Aerial crown-view tile of a tropical tree (Barro Colorado Island, Panama), acquired 20250616:
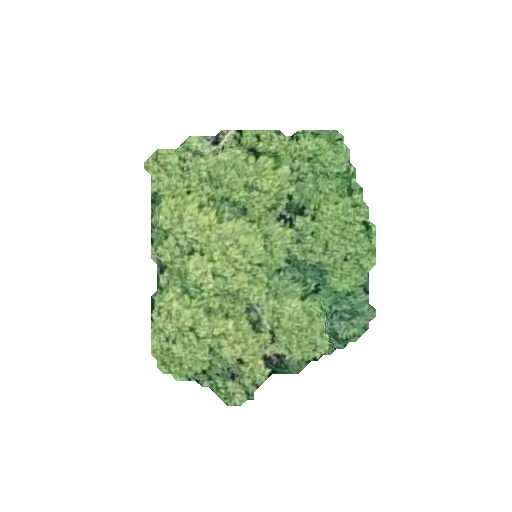
Species: Apeiba membranacea
GBIF accepted scientific name: Apeiba membranacea
Crown area: 73.515 m²